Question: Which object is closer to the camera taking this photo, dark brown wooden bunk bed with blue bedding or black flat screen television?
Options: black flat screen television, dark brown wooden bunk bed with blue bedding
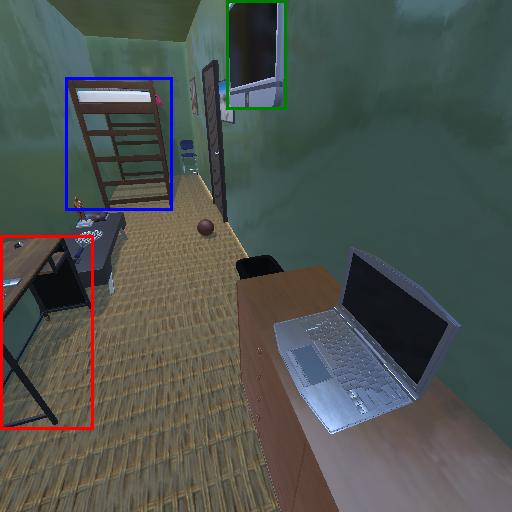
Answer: black flat screen television